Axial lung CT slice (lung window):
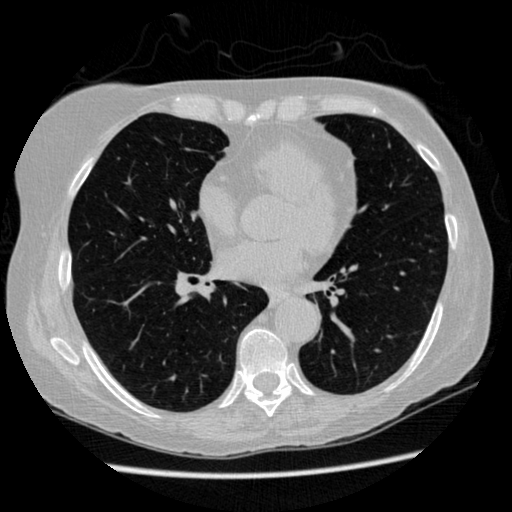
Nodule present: no